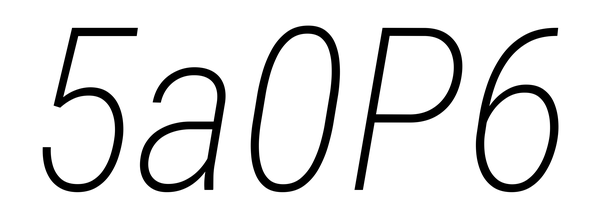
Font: Roboto-Italic_Condensed_ExtraLight_Italic